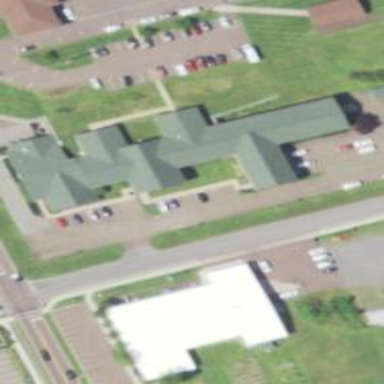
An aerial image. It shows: Building.